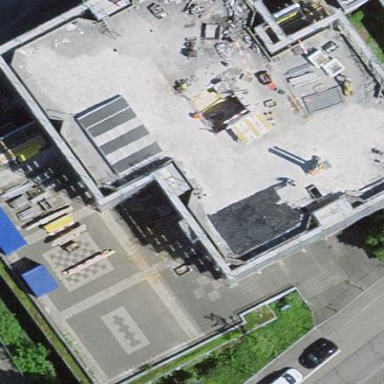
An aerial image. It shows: School building.